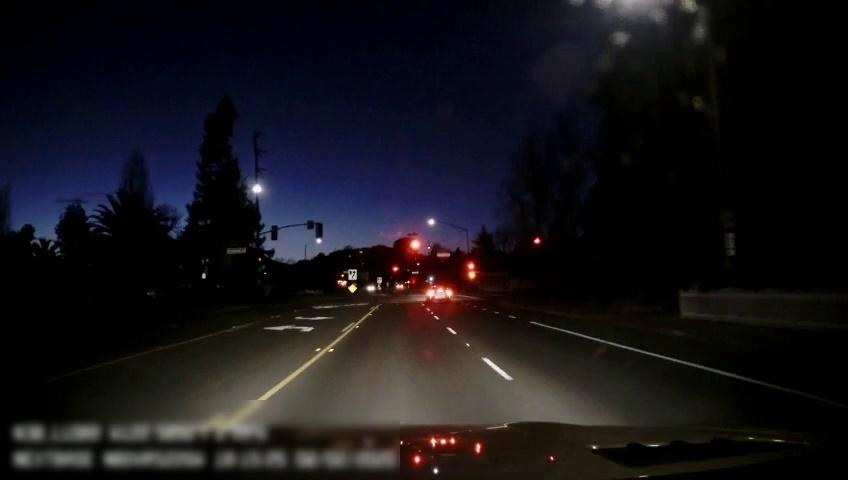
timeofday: Night
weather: Other
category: Drivable Space
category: Drivable Space
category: Vehicles | Car
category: Lanes | Alternate Lane
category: Lanes | Current Lane
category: Lanes | Current Lane
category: Lanes | Opposite Lane
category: Lanes | Opposite Lane
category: Traffic | Lights
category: Traffic | Lights
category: Traffic | Lights
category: Traffic | Signs
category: Traffic | Lights